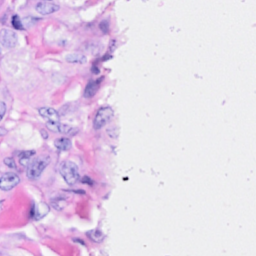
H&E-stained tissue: Breast